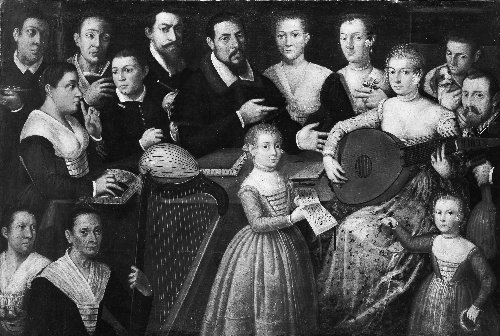
Title: Portrait of a Family
Artist: Girolamo Forni and assistant
Date: second half 16th century
Object type: Portrait of a Family
Classification: Paintings
Culture: Italian
Department: Musical Instruments
Credit line: The Crosby Brown Collection of Musical Instruments, 1889
Accession year: 1889
Repository: Metropolitan Museum of Art, New York, NY
Tags: Portraits|Girls|Men|Women|Harps|Lutes